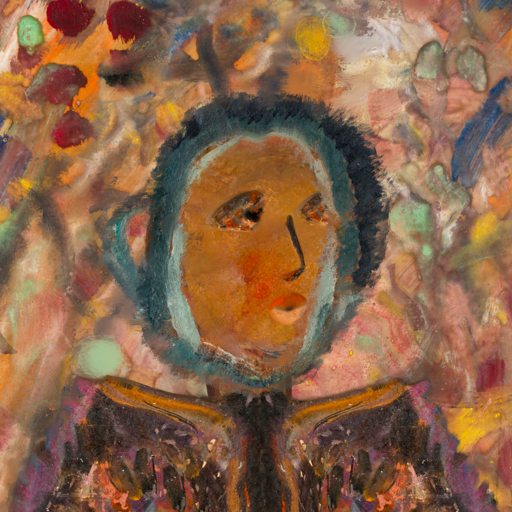
Background: Mother_And_Son_Mother, Head And Neck Side: Pipe, Face Side: Gypsy_Queen, Bust: Gypsy_Queen, Hair Side: Boggyland, Head Accessory: Blank, Second Necklace: Blank, Necklace: Blank, Baby: Blank